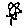
Label: flower